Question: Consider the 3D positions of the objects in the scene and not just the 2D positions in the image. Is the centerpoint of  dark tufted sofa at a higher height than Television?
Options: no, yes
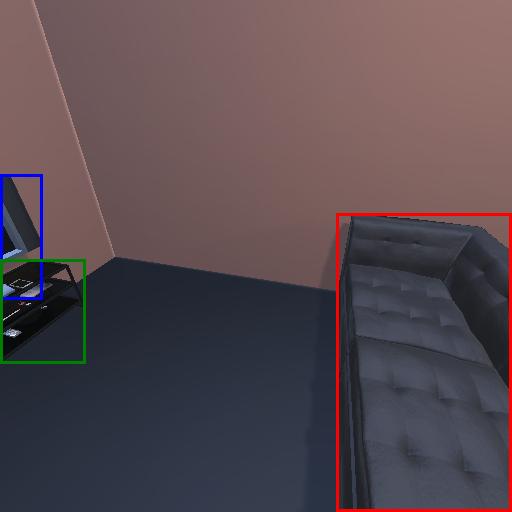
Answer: no